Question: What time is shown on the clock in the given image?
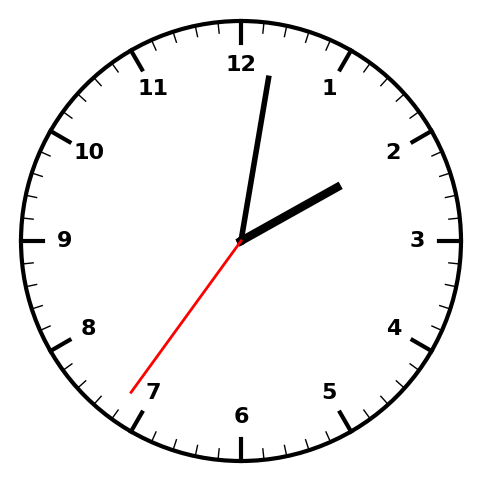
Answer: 02:01:36